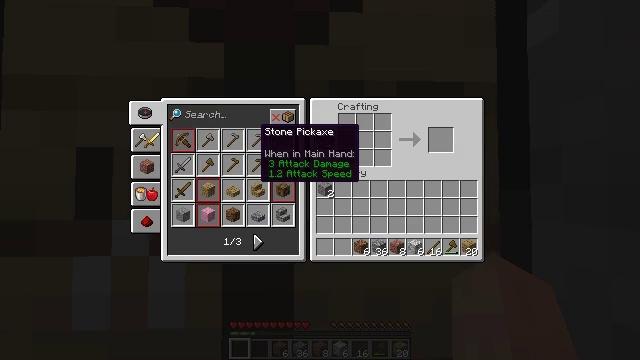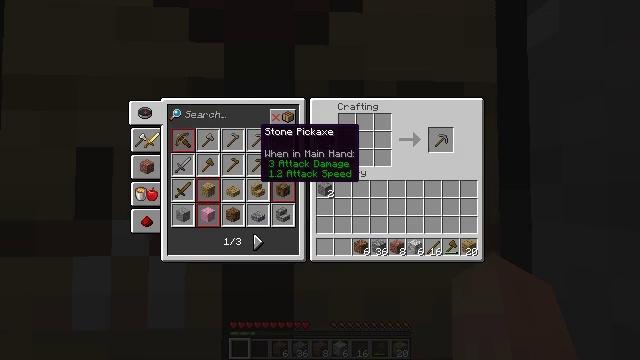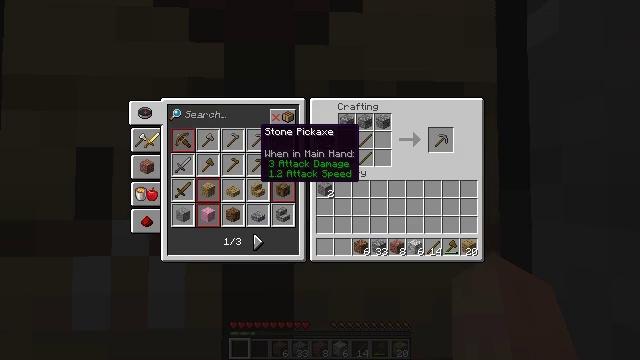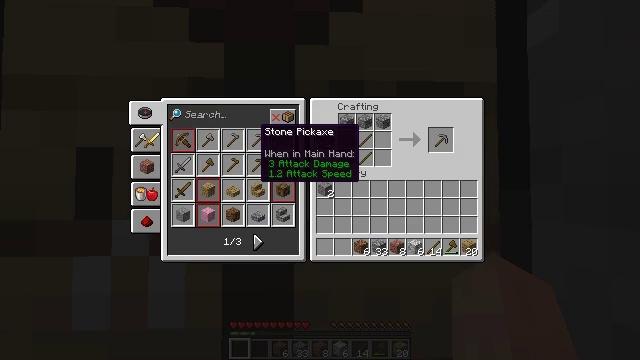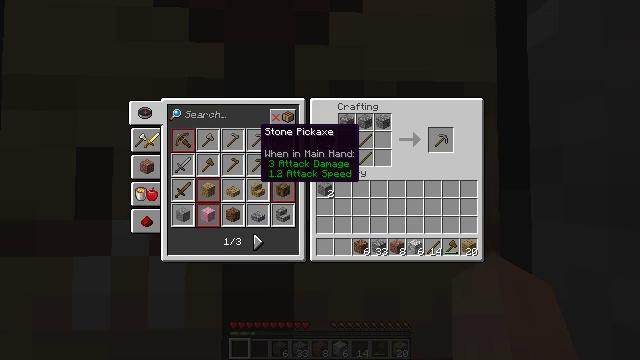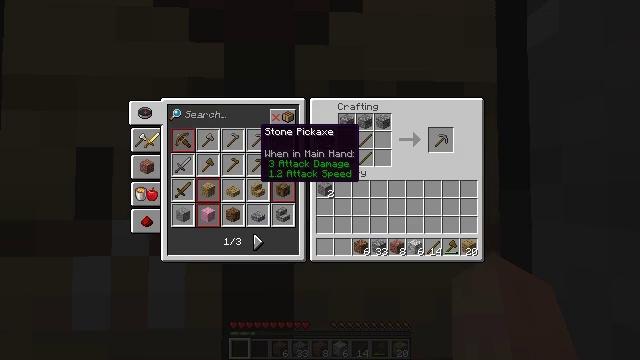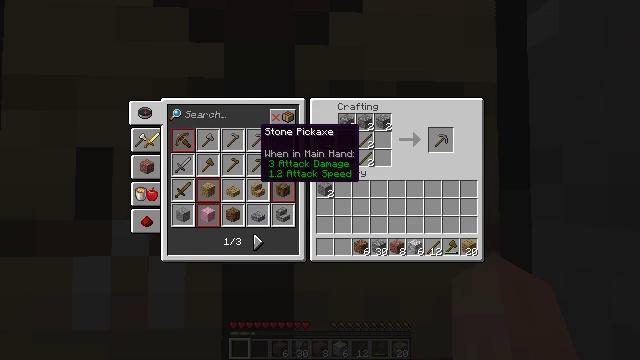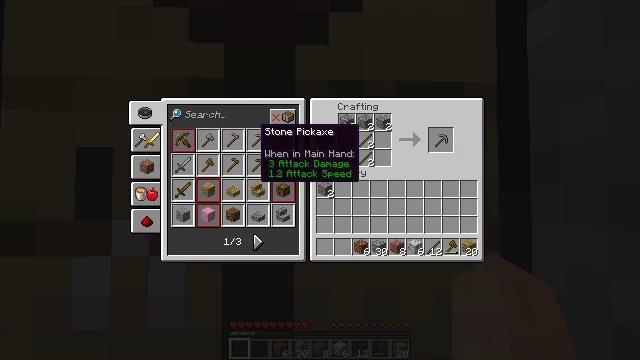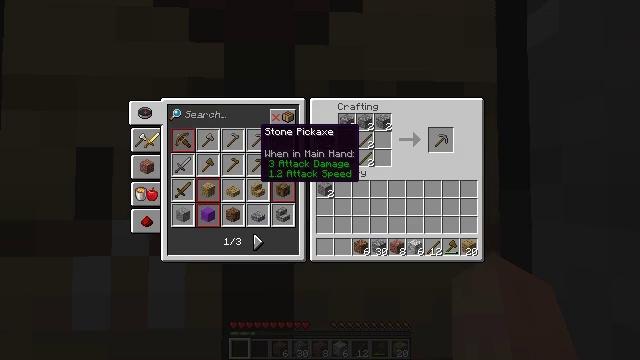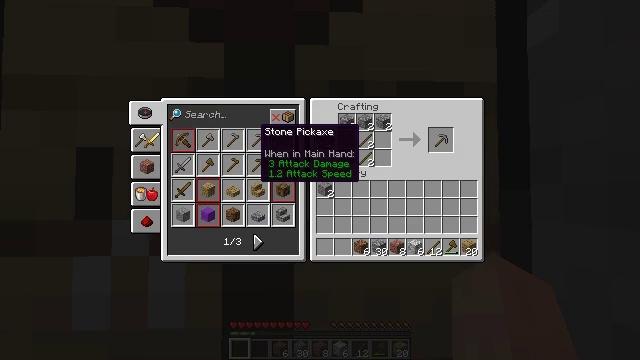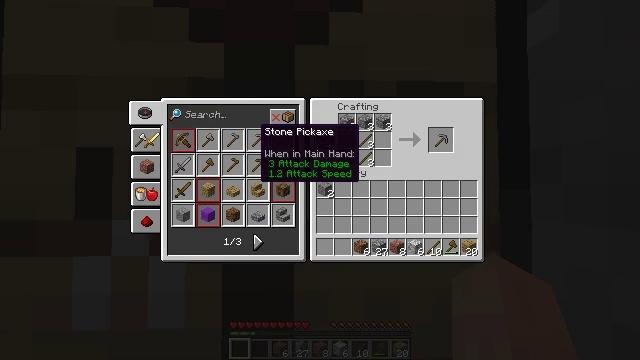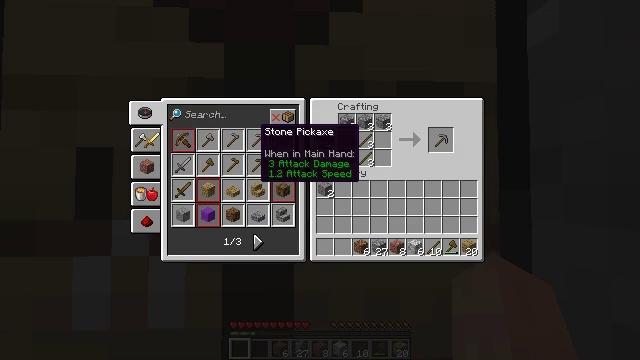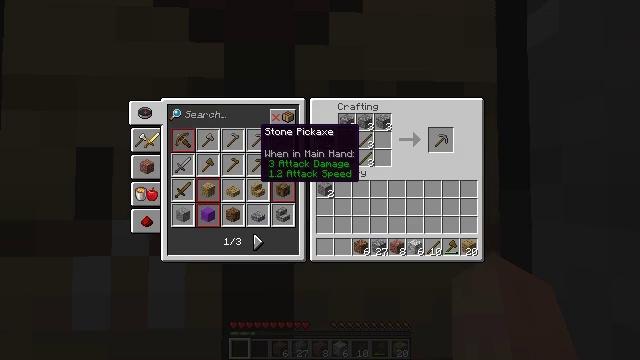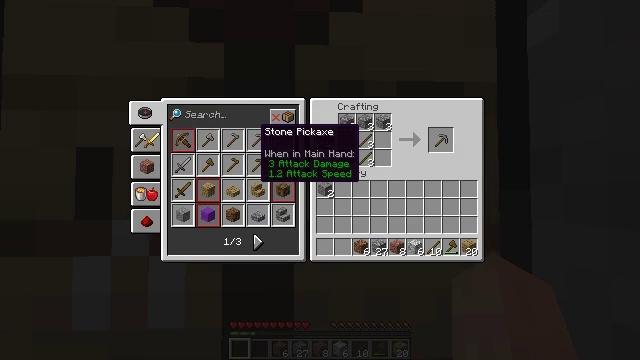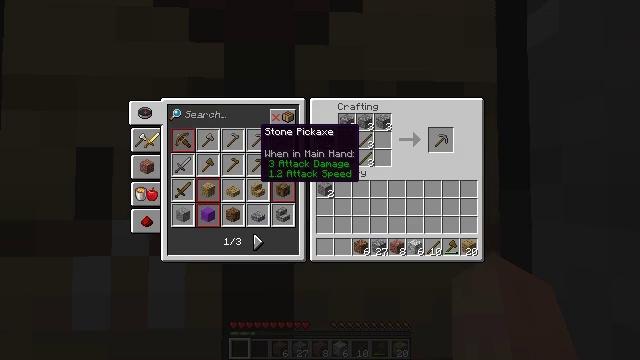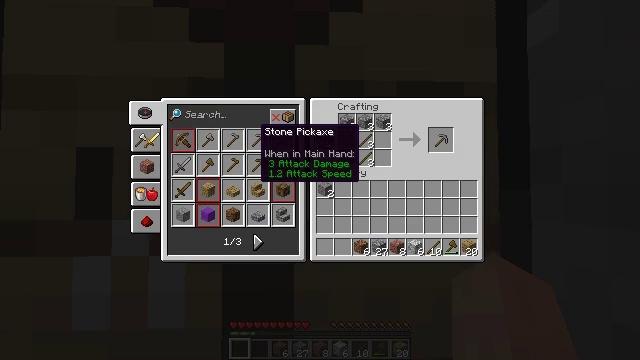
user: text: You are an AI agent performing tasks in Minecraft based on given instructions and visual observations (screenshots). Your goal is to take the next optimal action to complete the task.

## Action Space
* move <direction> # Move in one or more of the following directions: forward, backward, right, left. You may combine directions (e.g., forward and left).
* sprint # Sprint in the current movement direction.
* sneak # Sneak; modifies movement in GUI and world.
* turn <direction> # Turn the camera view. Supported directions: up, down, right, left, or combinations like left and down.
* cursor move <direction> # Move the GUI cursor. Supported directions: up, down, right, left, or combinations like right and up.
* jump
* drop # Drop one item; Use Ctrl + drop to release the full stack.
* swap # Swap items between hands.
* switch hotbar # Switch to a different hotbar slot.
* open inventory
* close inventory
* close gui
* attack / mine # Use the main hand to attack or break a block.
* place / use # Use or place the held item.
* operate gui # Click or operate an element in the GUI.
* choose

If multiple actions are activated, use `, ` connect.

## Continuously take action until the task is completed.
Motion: motion action
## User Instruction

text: Interact with the crafting table to create a stone pickaxe.
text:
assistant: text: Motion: operate gui
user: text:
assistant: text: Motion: operate gui
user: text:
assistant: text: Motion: no_op
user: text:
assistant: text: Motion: operate gui
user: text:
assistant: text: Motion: operate gui
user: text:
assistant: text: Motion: operate gui
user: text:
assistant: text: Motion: no_op
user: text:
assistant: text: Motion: no_op
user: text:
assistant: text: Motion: no_op
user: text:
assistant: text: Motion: no_op
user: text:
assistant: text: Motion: no_op
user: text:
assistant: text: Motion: no_op
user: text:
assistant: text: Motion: no_op
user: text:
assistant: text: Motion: no_op
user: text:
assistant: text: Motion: no_op
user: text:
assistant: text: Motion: no_op
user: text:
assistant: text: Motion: no_op
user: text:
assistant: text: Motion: no_op
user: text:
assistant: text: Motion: no_op
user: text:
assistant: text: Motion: no_op
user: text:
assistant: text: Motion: no_op
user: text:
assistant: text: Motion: no_op
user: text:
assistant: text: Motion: no_op
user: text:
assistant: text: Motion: no_op
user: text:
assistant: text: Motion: no_op
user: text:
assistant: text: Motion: no_op
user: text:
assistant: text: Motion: no_op
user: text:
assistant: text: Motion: no_op
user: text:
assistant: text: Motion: no_op
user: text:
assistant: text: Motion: no_op